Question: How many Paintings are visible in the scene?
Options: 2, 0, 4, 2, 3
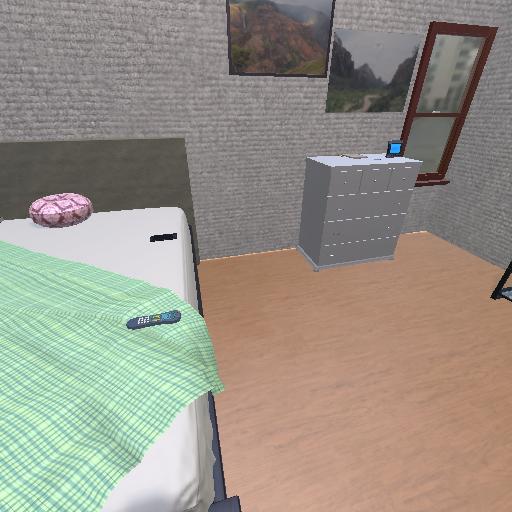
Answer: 2